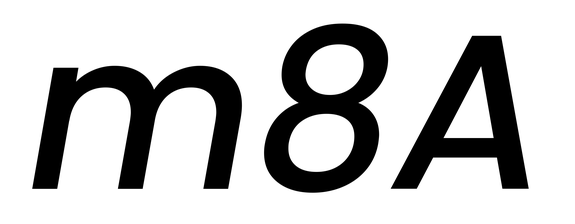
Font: Poppins-MediumItalic